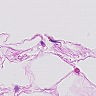
Metastatic tissue present: no